Interaction volume radius: 10 \u00c5
Interaction volume height: 30 \u00c5
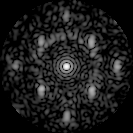
Disorder parameter: 0.5153